【题型】填空题　【知识点】平面几何　【难度】medium
如图，正方形 \(ABCD\) 中，点 \(E\)、\(F\)、\(G\) 分别在边 \(AB\)、\(BC\)、\(AD\) 上，且 \(AE = BF = DG\)，连接 \(CE\)、\(FG\)，交于点 \(H\)，如果 \(AE:BE = 1:2\)，那么 \(\dfrac{GH}{HF}\) 的值为 \(\underline{\quad\quad}\)。

【解答】
【答案】\(\boldsymbol{\dfrac{7}{4}}\)

\vspace{1em}

【知识点】根据正方形的性质求线段长、相似三角形的判定与性质综合

\vspace{1em}

【分析】本题考查了正方形的性质，相似三角形的判定与性质。延长 \(DA\)、\(CE\) 交于点 \(P\)，设 \(AE = a\)，则 \(AE = BF = DG = a\)，\(BE = 2AE = 2a\)。由正方形的性质可知 \(AD = BC = AB = 3a\)，\(AD \parallel BC\)，故 \(AG = CF = 2a\)。\(\triangle APE \backsim \triangle BCE\)，根据相似三角形的性质求出 \(AP = \frac{3}{2}a\)，则 \(PG = 2a + \frac{3}{2}a = \frac{7}{2}a\)，最后证明 \(\triangle PGH \backsim \triangle CFH\)，根据相似三角形的性质 \(\frac{GH}{HF} = \frac{PG}{CF}\) 即可求解，掌握知识点的应用是解题的关键。

\vspace{1em}

【详解】解：如图，延长 \(DA\)、\(CE\) 交于点 \(P\)，

设 \(AE = a\)，

\(\because AE = BF = DG\)，\(AE:BE = 1:2\)，

\(\therefore AE = BF = DG = a\)，\(BE = 2AE = 2a\)，

\(\because\) 四边形 \(ABCD\) 是正方形，

\(\therefore AD = BC = AB = 3a\)，\(AD \parallel BC\)，

\(\therefore AG = CF = 2a\)，\(\triangle APE \backsim \triangle BCE\)，

\[
\therefore \frac{AP}{BC} = \frac{AE}{BE} = \frac{1}{2}, \quad \text{即} \ \frac{AP}{3a} = \frac{1}{2},
\]
\[
\therefore AP = \frac{3}{2}a, \quad \therefore PG = 2a + \frac{3}{2}a = \frac{7}{2}a,
\]
\(\because PG \parallel CF\)，

\(\therefore \triangle PGH \backsim \triangle CFH\)，

\[
\therefore \frac{GH}{HF} = \frac{PG}{CF} = \frac{\frac{7}{2}a}{2a} = \frac{7}{4},
\]
故答案为：\(\boldsymbol{\dfrac{7}{4}}\)。

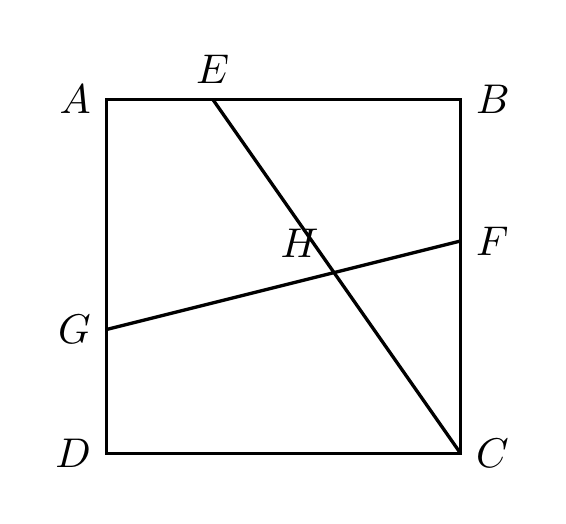